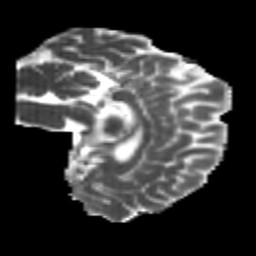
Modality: MD
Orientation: sagittal
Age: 20
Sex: female
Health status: healthy
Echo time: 0.074 s